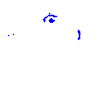
Particle: electron